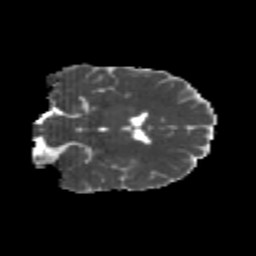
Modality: MD
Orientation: coronal
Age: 22
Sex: female
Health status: healthy
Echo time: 0.074 s